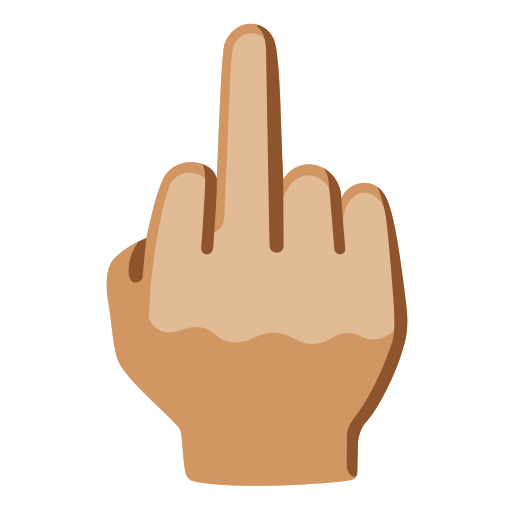
Emoji: 🖕🏼